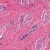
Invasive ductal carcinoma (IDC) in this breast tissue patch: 0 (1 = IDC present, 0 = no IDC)